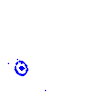
Particle: kaon